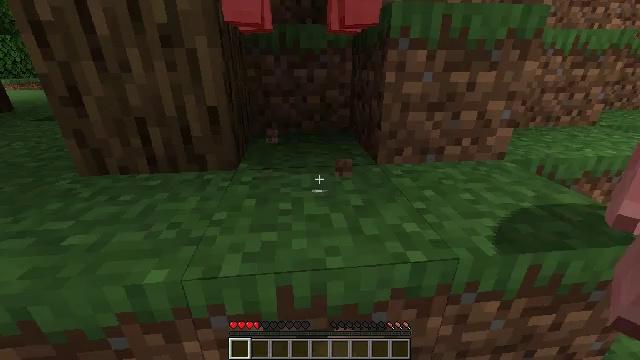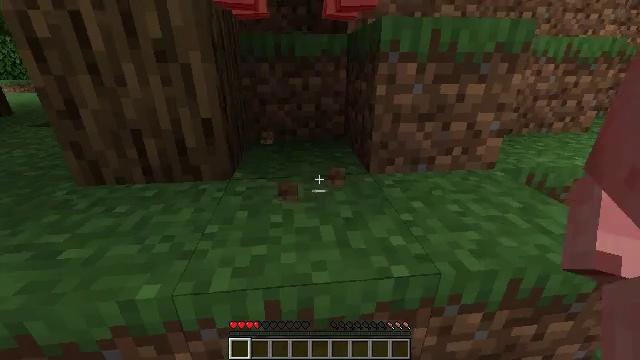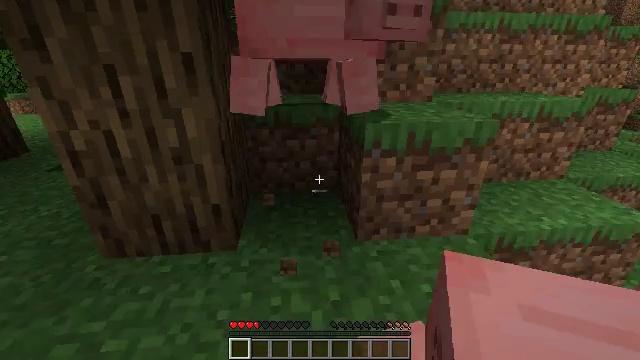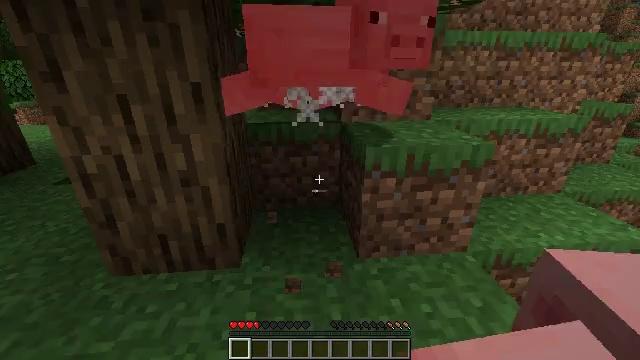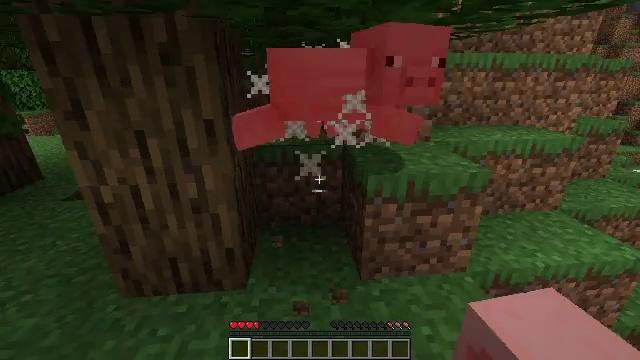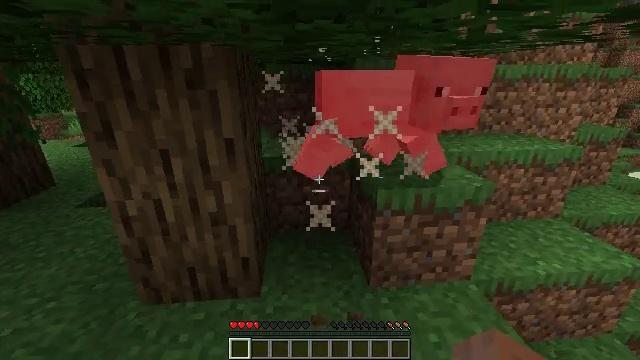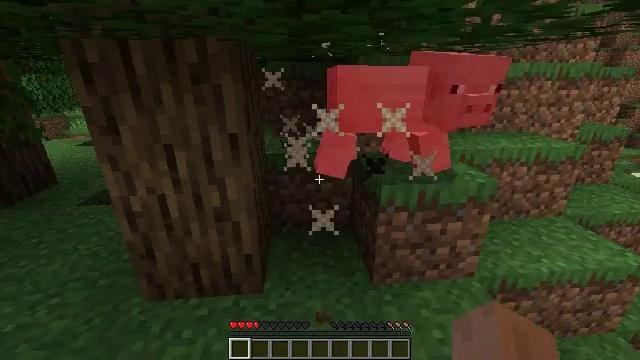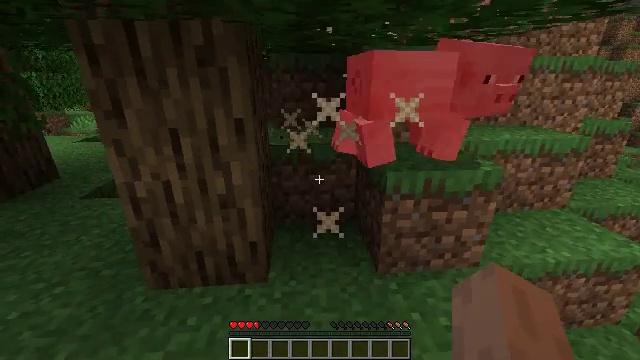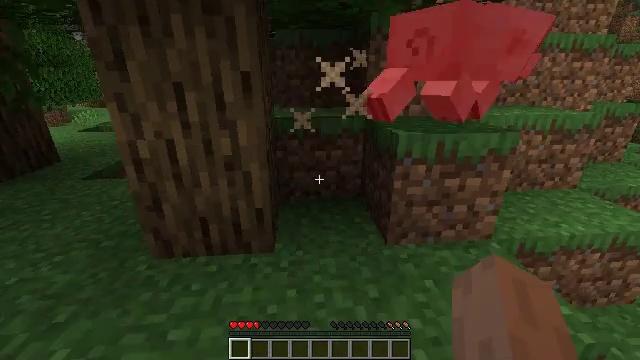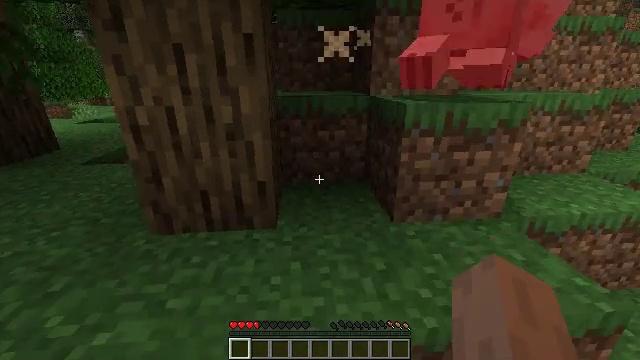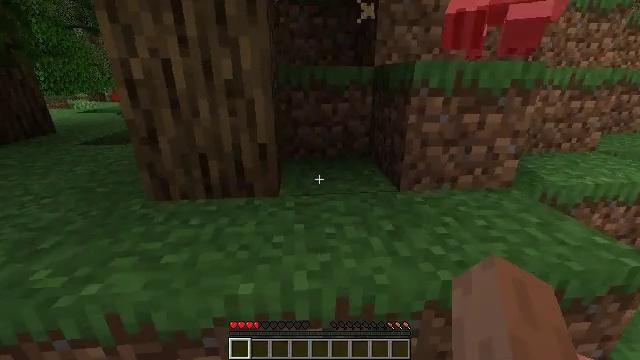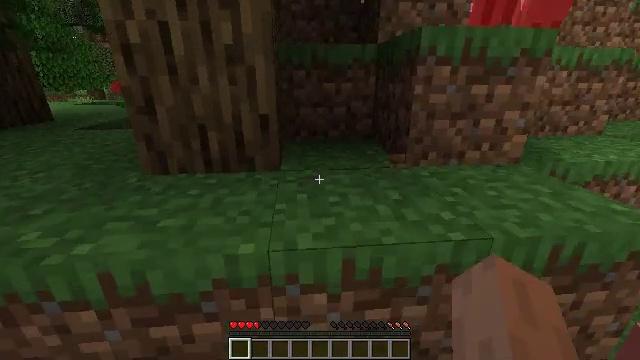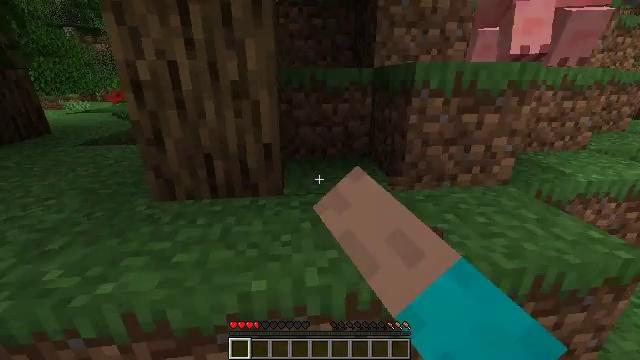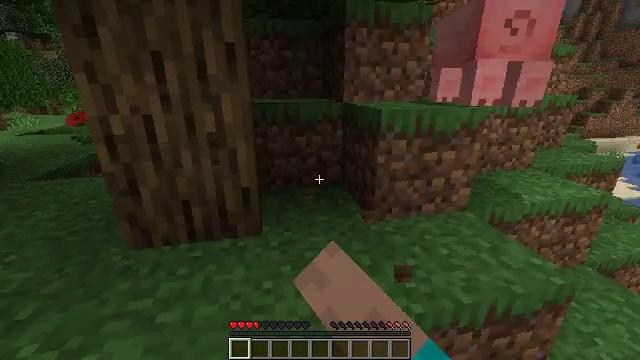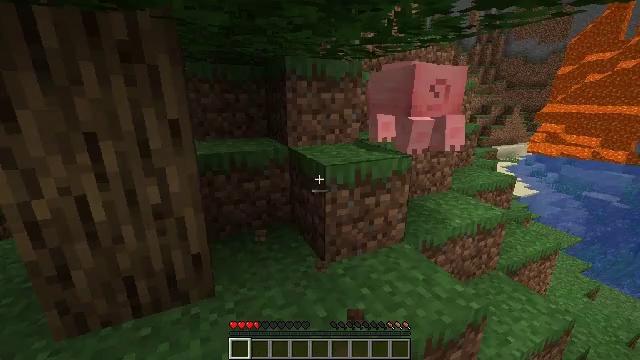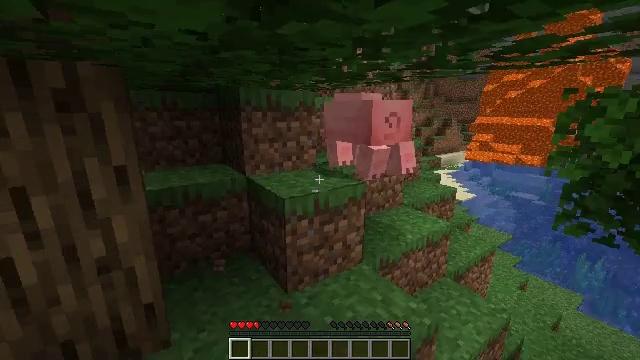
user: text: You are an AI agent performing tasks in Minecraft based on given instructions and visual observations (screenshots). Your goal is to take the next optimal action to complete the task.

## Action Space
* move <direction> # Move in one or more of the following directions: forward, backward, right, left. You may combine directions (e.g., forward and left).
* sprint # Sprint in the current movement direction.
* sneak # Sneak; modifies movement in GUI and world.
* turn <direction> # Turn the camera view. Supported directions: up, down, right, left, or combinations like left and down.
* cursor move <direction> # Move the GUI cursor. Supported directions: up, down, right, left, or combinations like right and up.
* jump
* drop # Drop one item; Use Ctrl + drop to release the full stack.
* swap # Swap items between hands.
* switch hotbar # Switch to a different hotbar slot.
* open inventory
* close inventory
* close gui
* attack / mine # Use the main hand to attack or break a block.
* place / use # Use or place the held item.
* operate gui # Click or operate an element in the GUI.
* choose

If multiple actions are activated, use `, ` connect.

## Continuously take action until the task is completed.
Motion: motion action
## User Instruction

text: Hunt a pig.
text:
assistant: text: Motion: attack / mine, jump
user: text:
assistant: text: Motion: jump
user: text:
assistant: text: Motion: turn up, jump
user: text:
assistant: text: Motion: turn up, jump
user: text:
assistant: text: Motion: jump
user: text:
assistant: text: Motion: jump
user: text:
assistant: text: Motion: jump
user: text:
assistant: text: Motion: jump
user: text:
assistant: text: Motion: jump
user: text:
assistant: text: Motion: jump
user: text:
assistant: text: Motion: attack / mine, jump
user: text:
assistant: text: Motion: turn right, attack / mine, jump
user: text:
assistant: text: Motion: turn right and up, attack / mine, jump
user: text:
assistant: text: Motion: turn right and up, jump
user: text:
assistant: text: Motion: move right, turn right and up, jump
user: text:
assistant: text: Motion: move right, turn right and up, jump
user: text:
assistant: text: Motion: move right, turn right, jump
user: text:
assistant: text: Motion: move right, jump
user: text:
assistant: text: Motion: move right, jump
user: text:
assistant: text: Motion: move right, turn right and down, jump
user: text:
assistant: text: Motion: move right, turn right and down, attack / mine, jump
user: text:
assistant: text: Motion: move right, attack / mine, jump
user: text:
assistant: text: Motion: move right, attack / mine, jump
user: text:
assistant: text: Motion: move forward and move right, turn left and down, jump
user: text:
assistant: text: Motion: move forward and move right, turn left and down, jump
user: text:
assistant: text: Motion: move forward and move right, turn down, jump
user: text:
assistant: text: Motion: move forward and move right, turn right and down, jump
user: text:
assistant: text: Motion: move forward, turn right and down, jump
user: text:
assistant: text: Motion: move forward, turn right and down, jump
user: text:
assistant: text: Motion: turn right and down, jump